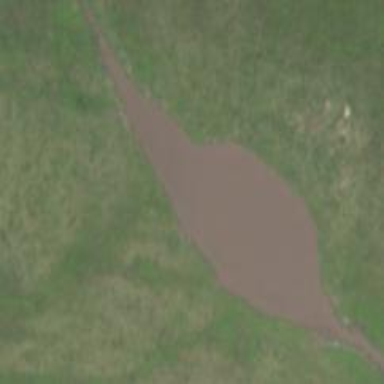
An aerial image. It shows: Pond with natural water.